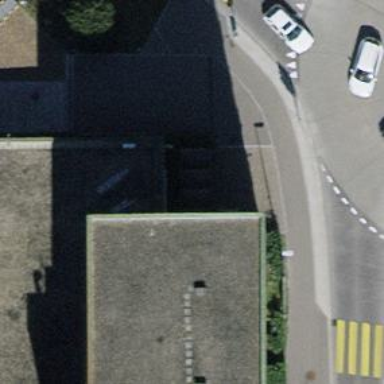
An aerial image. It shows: Bicycle parking area with wall loops for securing bikes.